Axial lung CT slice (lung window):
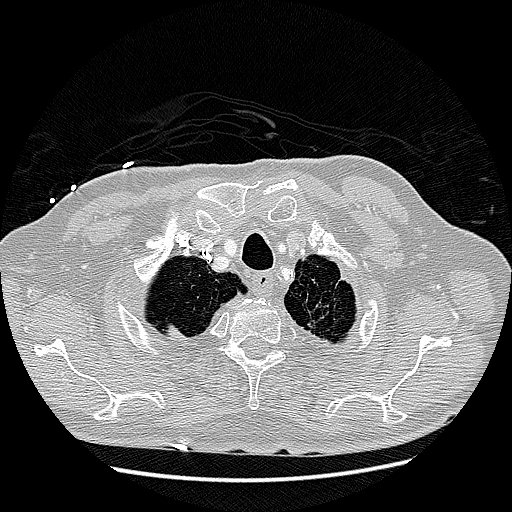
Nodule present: no